Question: > : Converting images and then making a video (using videoshow) of the converted images in a specific order. : images are unordered.> : have a file path list sorted just like I see in finder, by the filenames. Reality: I'm getting a non-sorted list of file paths. Since I am using 'videoshow' to generate a video, this is a serious problem for me because images are being added unordered.> I am using asynchronous code and I think this can be the problem, although I am currently using 'fs.readdirSync()'... I have tried using 'glob' module but it didn't worked either.
I have tried putting an 'await' keyword before everything related to filename reading but it didn't worked either.
---
## Code
'''
const state = require("./state.js");
const fs = require("fs");
const originalDir = "./content/images/";
const resizedDir = "./content/images/resized/";
async function robot() {
const content = state.load();
await acquireImages();
console.log(content.images)
async function acquireImages() {
originalFiles = fs.readdirSync(originalDir);
imagesList = [];
resizedImagesList = [];
originalFiles.forEach(file => {
if (file.slice(-3) == "png") {
imagesList.push({
filePath: originalDir + file,
fileName: file.slice(0, -8)
});
}
});
await imagesList.forEach(image => convertImage(image));
await populateImageList();
}
async function populateImageList() {
resizedFilenames = await fs.readdirSync(resizedDir);
resizedImagesList = [];
for (const file of resizedFilenames) {
if (file.slice(-3) == "png") {
resizedImagesList.push(resizedDir + file);
}
}
content.images = resizedImagesList;
}
}
module.exports = robot;
'''
---
### Just like in Finder order.

## Current Output:
'''
[ '10_123.5-126.6(2)(converted).png',
'11_123.5-126.6(3)(converted).png',
'12_139.6-139.8(1)(converted).png',
'13_139.6-139.8(2)(converted).png',
'14_139.6-139.8(3)(converted).png',
'15_166.1-170.6(1)(converted).png',
'16_166.1-170.6(2)(converted).png',
'17_166.1-170.6(3)(converted).png',
'18_188.8-189.4(1)(converted).png',
'19_188.8-189.4(2)(converted).png',
'1_113.3-113.7(1)(converted).png',
'20_188.8-189.4(3)(converted).png',
'21_6.6-7(1)(converted).png',
'22_6.6-7(2)(converted).png',
'23_6.6-7(3)(converted).png',
'24_68.5-68.6(1)(converted).png',
'25_68.5-68.6(2)(converted).png',
'26_68.5-68.6(3)(converted).png',
'27_77.1-77.4(1)(converted).png',
'28_77.1-77.4(2)(converted).png',
'29_77.1-77.4(3)(converted).png',
'2_113.3-113.7(3)(converted).png',
'30_81.7-81.9(1)(converted).png',
'31_81.7-81.9(2)(converted).png',
'32_81.7-81.9(3)(converted).png',
'33_87.3-87.4(1)(converted).png',
'34_87.3-87.4(2)(converted).png',
'35_87.3-87.4(3)(converted).png',
'36_96.3-96.9(1)(converted).png',
'37_96.3-96.9(2)(converted).png',
'38_96.3-96.9(3)(converted).png',
'39_undefined-undefined(1)(converted).png',
'3_116.7-118.6(1)(converted).png',
'40_undefined-undefined(2)(converted).png',
'41_undefined-undefined(3)(converted).png',
'4_116.7-118.6(2)(converted).png',
'5_116.7-118.6(3)(converted).png',
'6_121.6-122.3(1)(converted).png',
'7_121.6-122.3(2)(converted).png',
'8_121.6-122.3(3)(converted).png',
'9_123.5-126.6(1)(converted).png' ]
'''
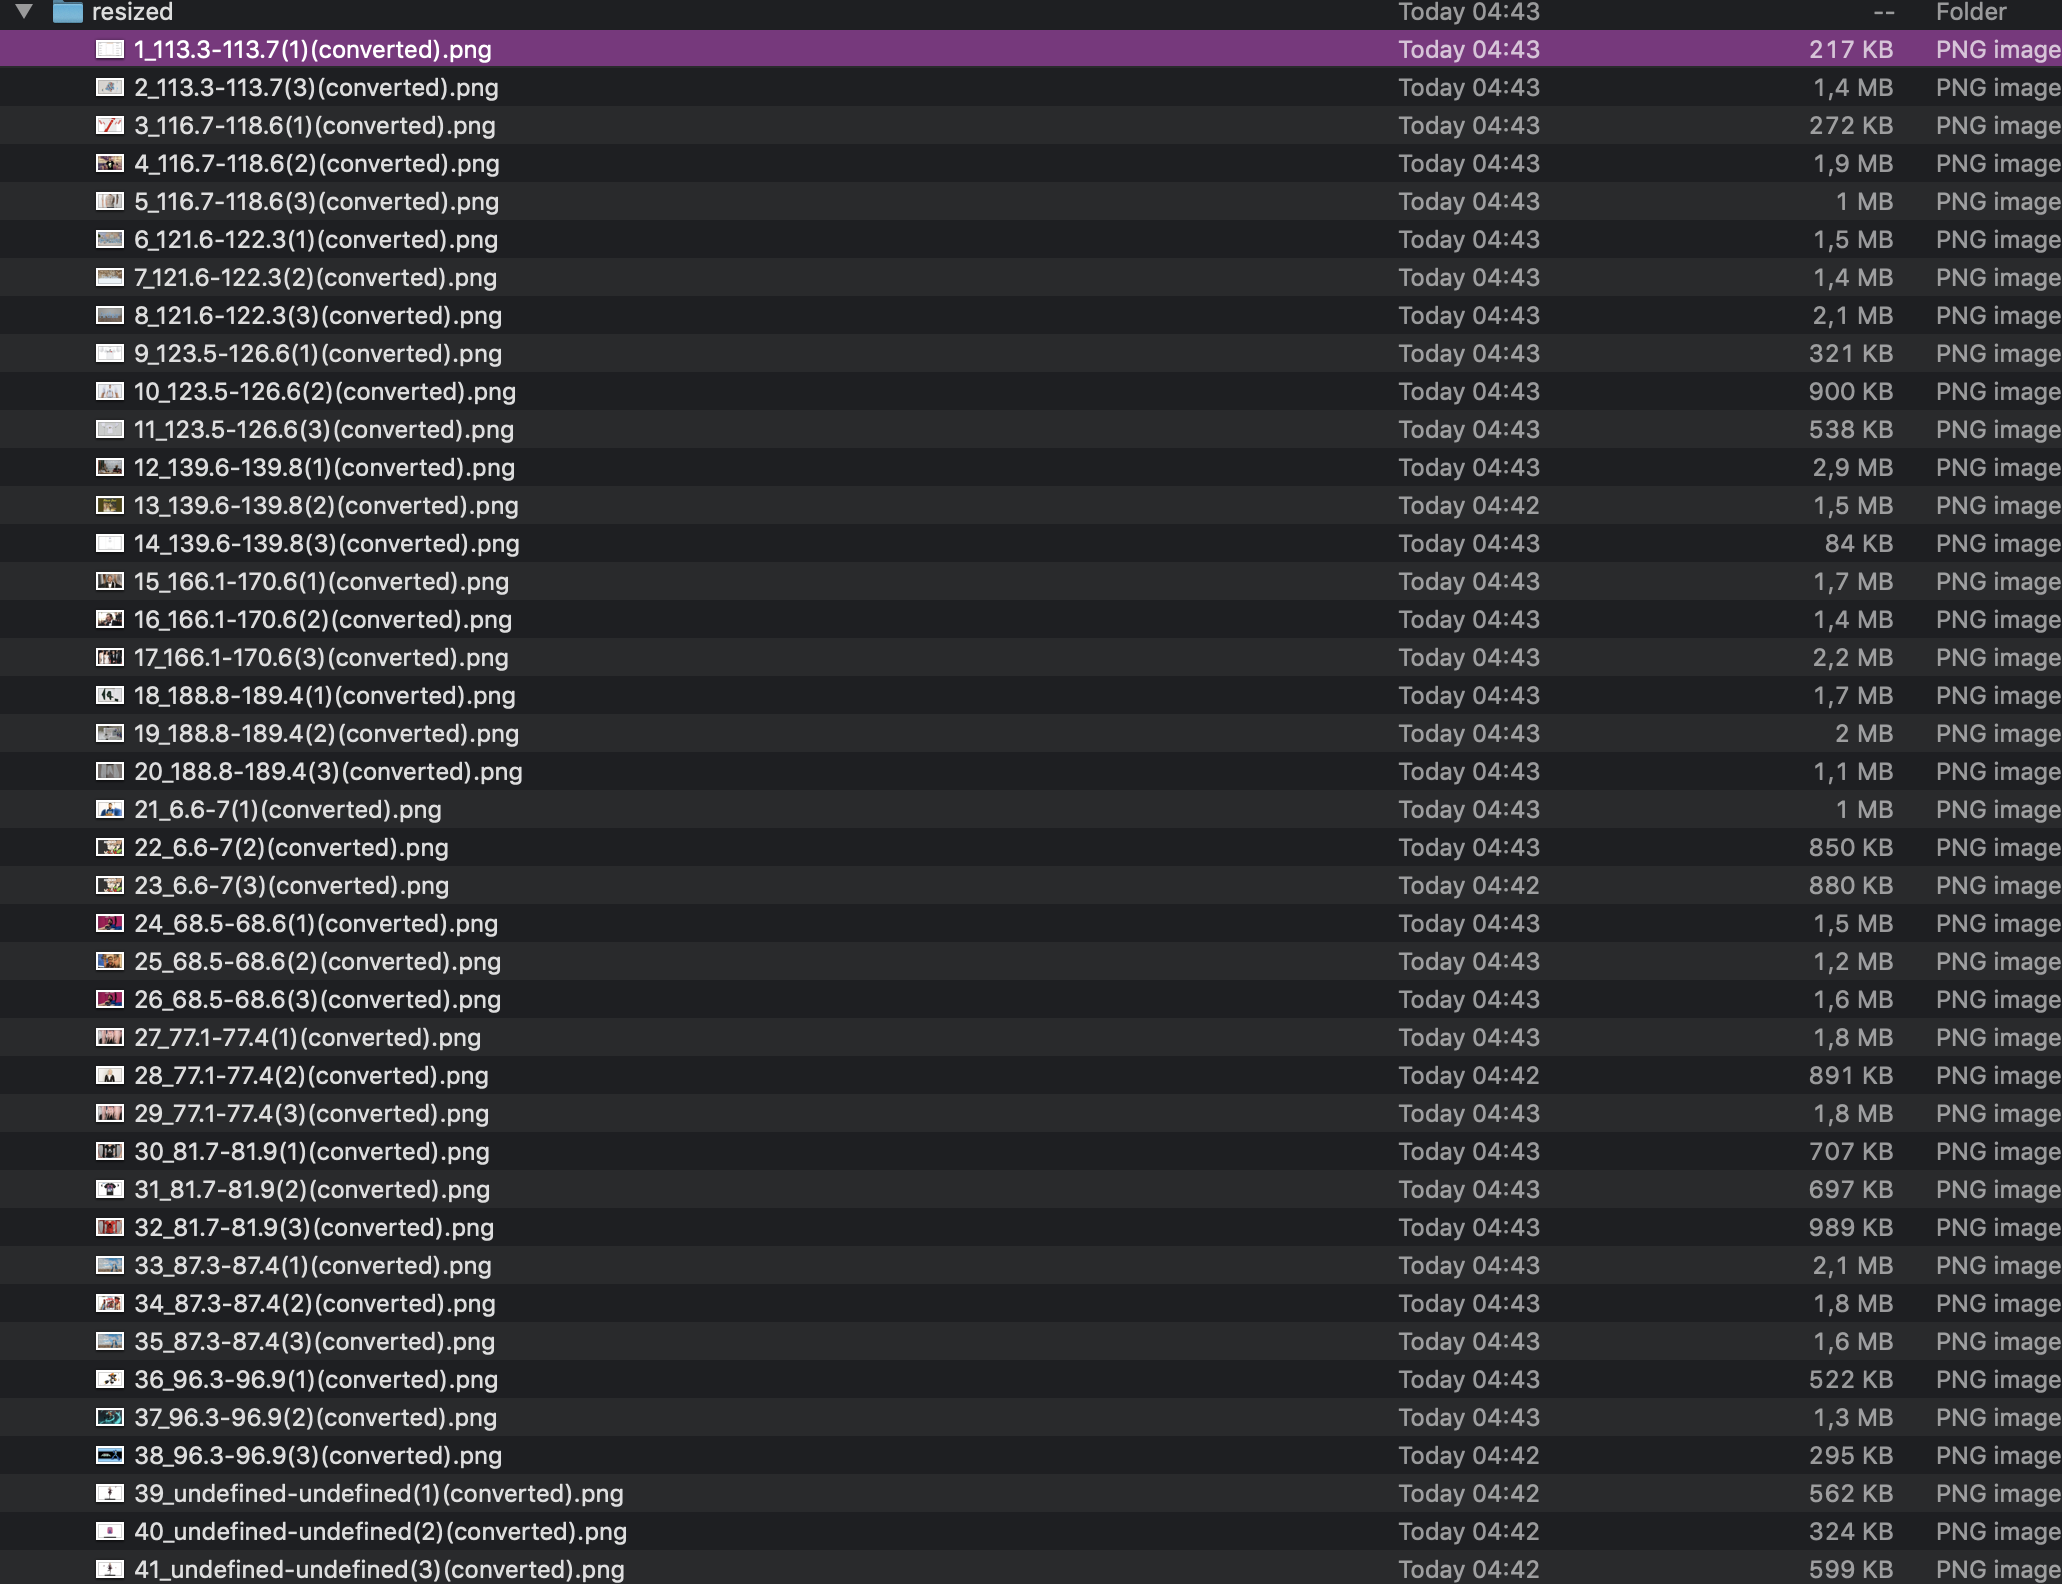
Answer: You need to sort the array returned by 'fs.readdirSync'.
Normal sort won't cut it, you'll need a form of 'natural-sort' to get the ordering you want.
If you have have a node build with <URL> support, you could use something like this:
'''
let arr = ["10_123.5-126.6(2)(converted).png","11_123.5-126.6(3)(converted).png","12_139.6-139.8(1)(converted).png","13_139.6-139.8(2)(converted).png","14_139.6-139.8(3)(converted).png","15_166.1-170.6(1)(converted).png","16_166.1-170.6(2)(converted).png","17_166.1-170.6(3)(converted).png","18_188.8-189.4(1)(converted).png","19_188.8-189.4(2)(converted).png","1_113.3-113.7(1)(converted).png","20_188.8-189.4(3)(converted).png","21_6.6-7(1)(converted).png","22_6.6-7(2)(converted).png","23_6.6-7(3)(converted).png","24_68.5-68.6(1)(converted).png","25_68.5-68.6(2)(converted).png","26_68.5-68.6(3)(converted).png","27_77.1-77.4(1)(converted).png","28_77.1-77.4(2)(converted).png","29_77.1-77.4(3)(converted).png","2_113.3-113.7(3)(converted).png","30_81.7-81.9(1)(converted).png","31_81.7-81.9(2)(converted).png","32_81.7-81.9(3)(converted).png","33_87.3-87.4(1)(converted).png","34_87.3-87.4(2)(converted).png","35_87.3-87.4(3)(converted).png","36_96.3-96.9(1)(converted).png","37_96.3-96.9(2)(converted).png","38_96.3-96.9(3)(converted).png","39_undefined-undefined(1)(converted).png","3_116.7-118.6(1)(converted).png","40_undefined-undefined(2)(converted).png","41_undefined-undefined(3)(converted).png","4_116.7-118.6(2)(converted).png","5_116.7-118.6(3)(converted).png","6_121.6-122.3(1)(converted).png","7_121.6-122.3(2)(converted).png","8_121.6-122.3(3)(converted).png","9_123.5-126.6(1)(converted).png"];
let collator = new Intl.Collator(undefined, {
numeric: true,
sensitivity: 'base'
});
arr.sort(collator.compare);
console.log(arr);
'''
Alternatively you could also use a 'natural-sort' library like e.g. <URL>:
'''
let arr = ["10_123.5-126.6(2)(converted).png","11_123.5-126.6(3)(converted).png","12_139.6-139.8(1)(converted).png","13_139.6-139.8(2)(converted).png","14_139.6-139.8(3)(converted).png","15_166.1-170.6(1)(converted).png","16_166.1-170.6(2)(converted).png","17_166.1-170.6(3)(converted).png","18_188.8-189.4(1)(converted).png","19_188.8-189.4(2)(converted).png","1_113.3-113.7(1)(converted).png","20_188.8-189.4(3)(converted).png","21_6.6-7(1)(converted).png","22_6.6-7(2)(converted).png","23_6.6-7(3)(converted).png","24_68.5-68.6(1)(converted).png","25_68.5-68.6(2)(converted).png","26_68.5-68.6(3)(converted).png","27_77.1-77.4(1)(converted).png","28_77.1-77.4(2)(converted).png","29_77.1-77.4(3)(converted).png","2_113.3-113.7(3)(converted).png","30_81.7-81.9(1)(converted).png","31_81.7-81.9(2)(converted).png","32_81.7-81.9(3)(converted).png","33_87.3-87.4(1)(converted).png","34_87.3-87.4(2)(converted).png","35_87.3-87.4(3)(converted).png","36_96.3-96.9(1)(converted).png","37_96.3-96.9(2)(converted).png","38_96.3-96.9(3)(converted).png","39_undefined-undefined(1)(converted).png","3_116.7-118.6(1)(converted).png","40_undefined-undefined(2)(converted).png","41_undefined-undefined(3)(converted).png","4_116.7-118.6(2)(converted).png","5_116.7-118.6(3)(converted).png","6_121.6-122.3(1)(converted).png","7_121.6-122.3(2)(converted).png","8_121.6-122.3(3)(converted).png","9_123.5-126.6(1)(converted).png"];
arr.sort(naturalSort);
console.log(arr);
'''
'''
<!-- ignore this -->
<script>module = {};</script>
<script src="https://unpkg.com/javascript-natural-sort@0.7.1/naturalSort.js"></script>
<script>naturalSort = module.exports;</script>
'''
In your code example it could be integrated like this:
'''
async function acquireImages() {
let originalFiles = fs.readdirSync(originalDir);
let collator = new Intl.Collator(undefined, {
numeric: true,
sensitivity: 'base'
});
originalFiles.sort(collator.compare);
// ...
}
'''